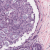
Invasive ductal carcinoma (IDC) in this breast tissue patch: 0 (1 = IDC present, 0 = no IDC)